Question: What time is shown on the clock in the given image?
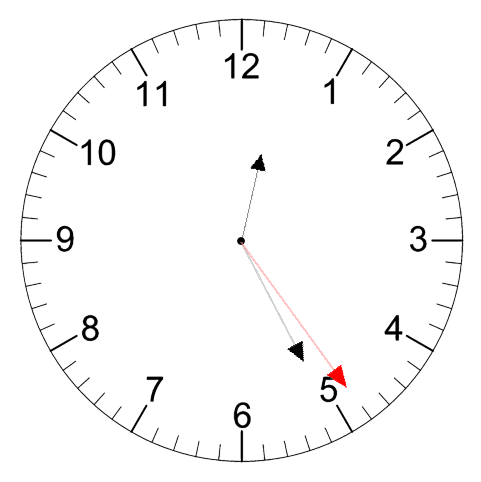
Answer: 12:25:24